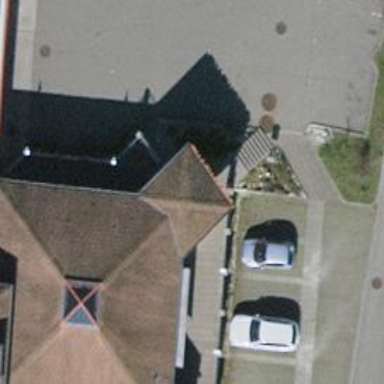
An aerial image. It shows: Charging station.